Interaction volume radius: 5 \u00c5
Interaction volume height: 10 \u00c5
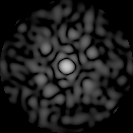
Disorder parameter: 0.8492